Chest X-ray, AP view. Patient: 56 years old, sex F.
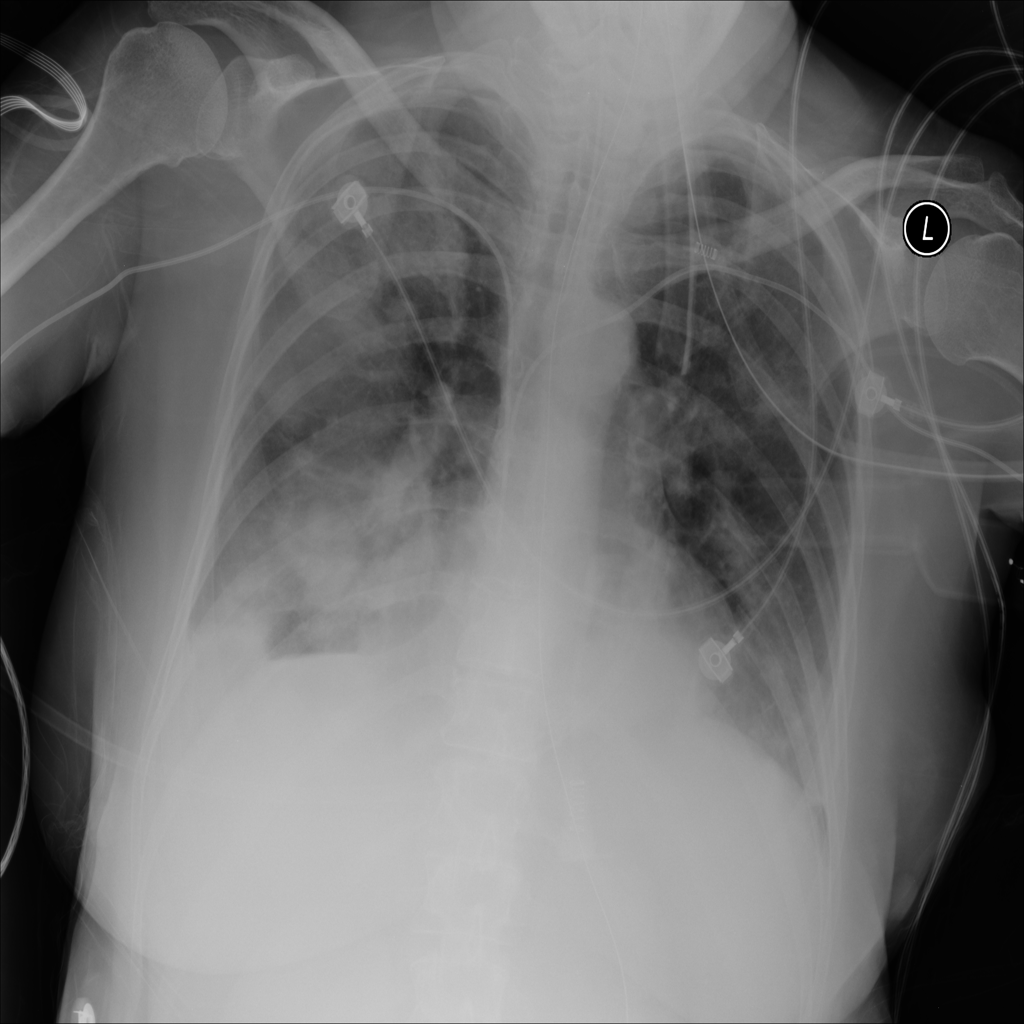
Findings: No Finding